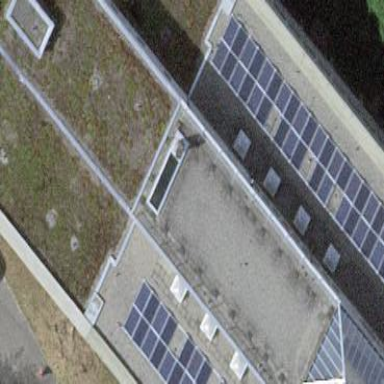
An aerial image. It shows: Solar power generator with photovoltaic panels.